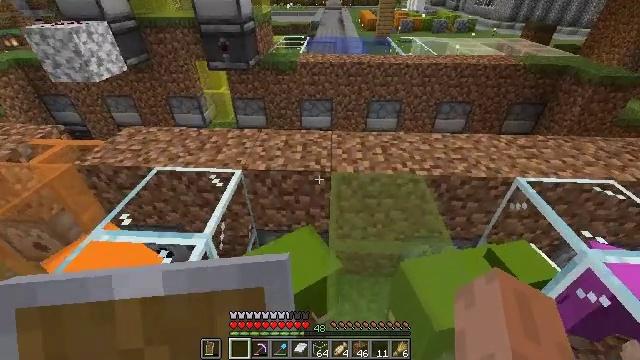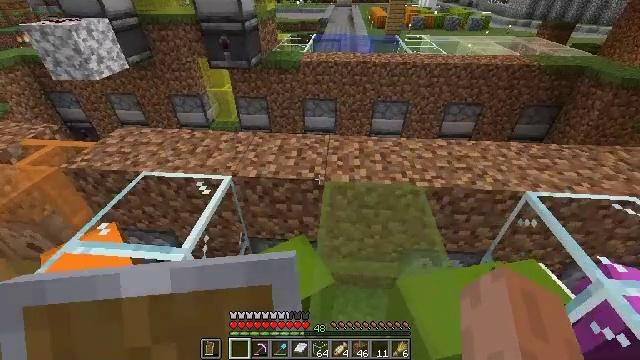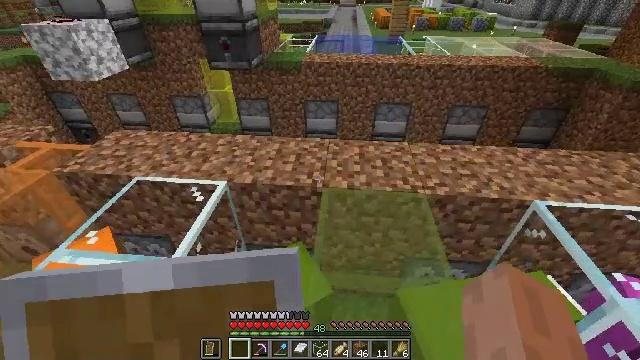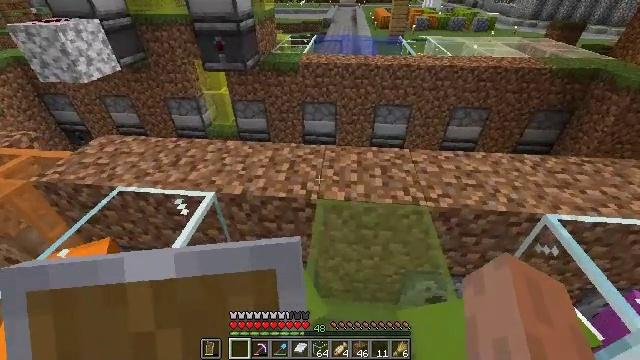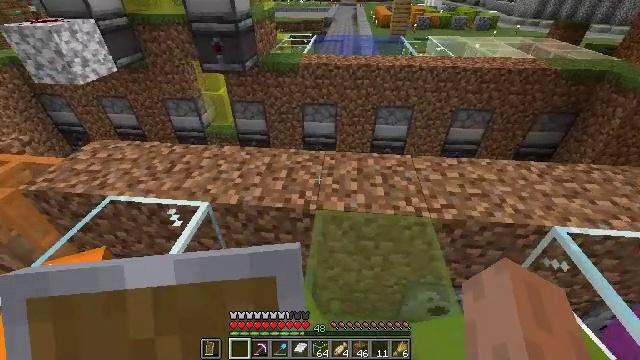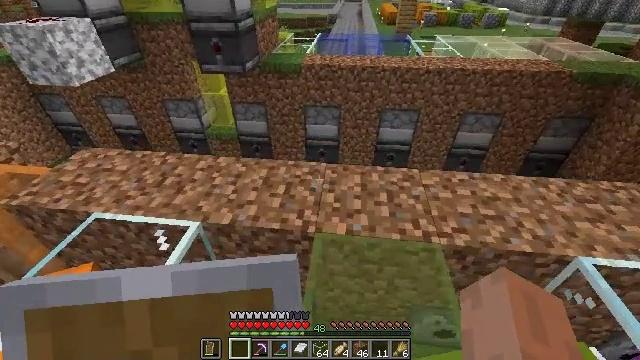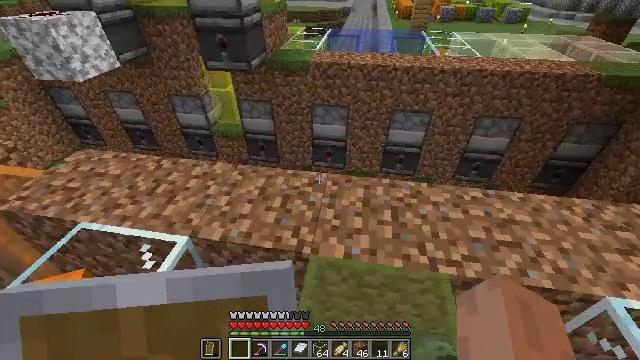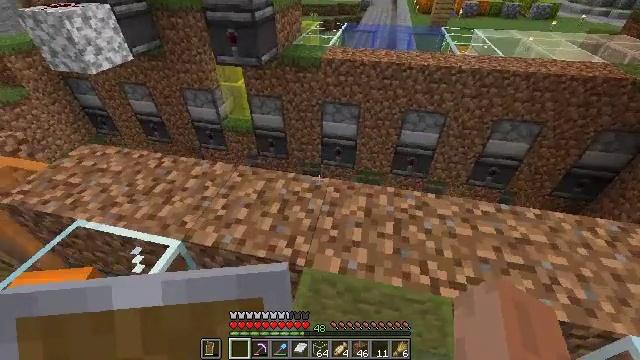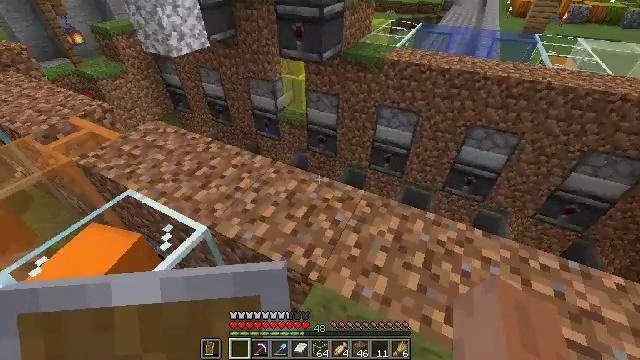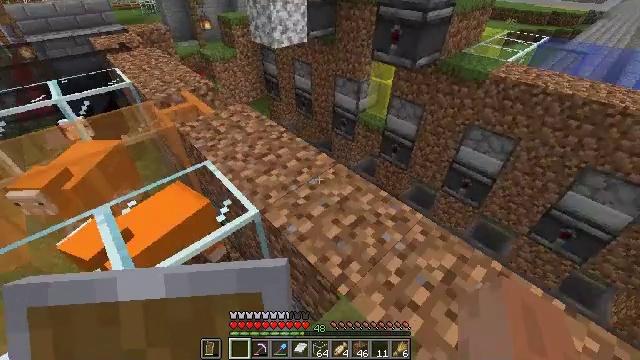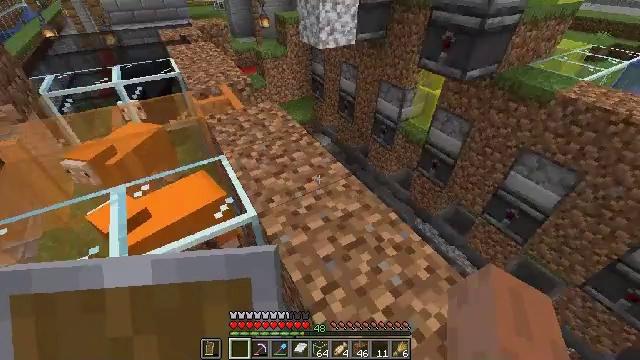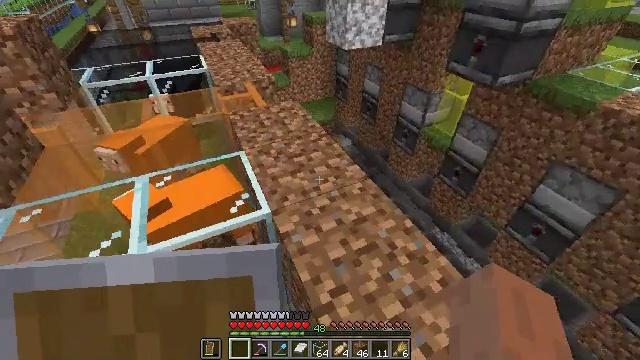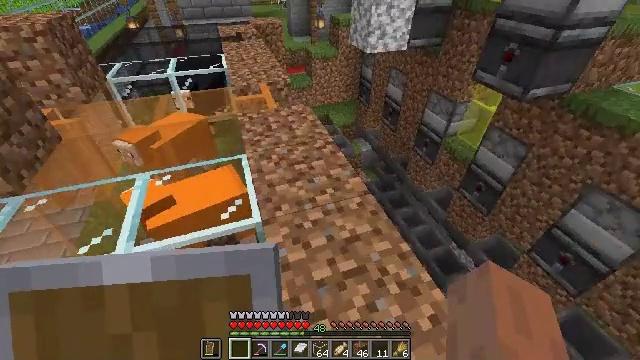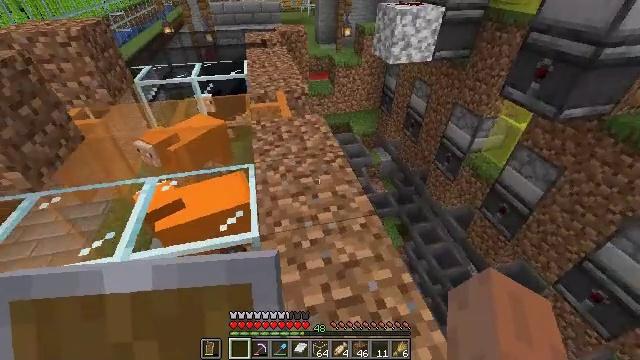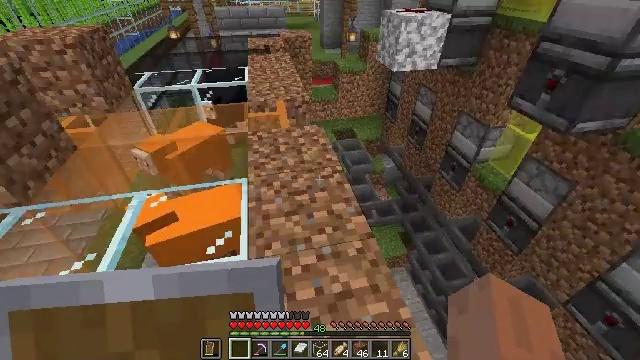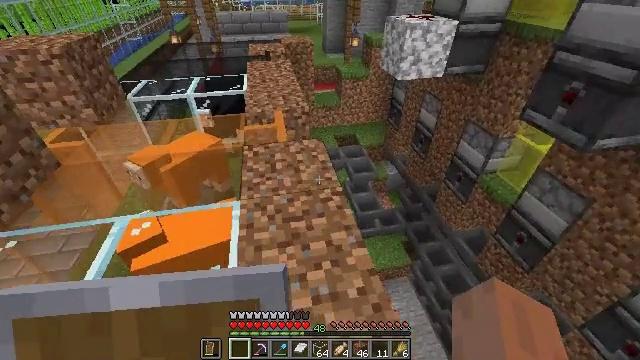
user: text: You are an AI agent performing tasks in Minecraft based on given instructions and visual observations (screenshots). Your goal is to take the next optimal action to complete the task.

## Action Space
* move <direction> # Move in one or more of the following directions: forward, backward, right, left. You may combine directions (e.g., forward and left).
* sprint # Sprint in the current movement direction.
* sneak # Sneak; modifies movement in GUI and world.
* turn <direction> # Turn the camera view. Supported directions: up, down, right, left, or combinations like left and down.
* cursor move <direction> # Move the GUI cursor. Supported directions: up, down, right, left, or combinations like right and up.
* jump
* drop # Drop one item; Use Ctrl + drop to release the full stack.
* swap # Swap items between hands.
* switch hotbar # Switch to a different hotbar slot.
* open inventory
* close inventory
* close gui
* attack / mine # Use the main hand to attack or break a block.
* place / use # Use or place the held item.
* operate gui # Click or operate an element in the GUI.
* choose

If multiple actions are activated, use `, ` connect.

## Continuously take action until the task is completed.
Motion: motion action
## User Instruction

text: Shatter the orange stained glass pane for materials.
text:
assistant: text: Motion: move forward and move right, turn left
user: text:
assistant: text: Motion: move forward
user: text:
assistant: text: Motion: move forward
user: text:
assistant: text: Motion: move forward
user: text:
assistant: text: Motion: move forward
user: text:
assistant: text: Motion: move forward and move right, turn left and down
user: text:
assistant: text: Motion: move forward and move right, turn left and down
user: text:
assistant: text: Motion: move forward and move right, turn left
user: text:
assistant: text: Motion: move forward and move right, turn left
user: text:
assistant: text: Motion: move forward and move right, turn left
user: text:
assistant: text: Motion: move forward and move right, turn left
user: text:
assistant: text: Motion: move forward and move right, turn left
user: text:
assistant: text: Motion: move forward, turn left and up
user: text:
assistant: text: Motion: move forward, turn left
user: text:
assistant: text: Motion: move forward
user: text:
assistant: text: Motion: move forward
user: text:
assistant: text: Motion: move forward, turn left and up
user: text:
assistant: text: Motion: turn left and up
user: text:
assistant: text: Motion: no_op
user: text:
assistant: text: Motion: no_op
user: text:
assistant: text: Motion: no_op
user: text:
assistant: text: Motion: move forward
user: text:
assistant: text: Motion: move forward
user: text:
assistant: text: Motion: move forward
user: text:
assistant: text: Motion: move forward
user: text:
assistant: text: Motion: move forward, turn left and down
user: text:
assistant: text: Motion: move forward, turn down
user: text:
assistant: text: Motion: move forward, turn down
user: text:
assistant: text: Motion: move forward, turn down
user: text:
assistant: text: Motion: move forward, turn down